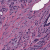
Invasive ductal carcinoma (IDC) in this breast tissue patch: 1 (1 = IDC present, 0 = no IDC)